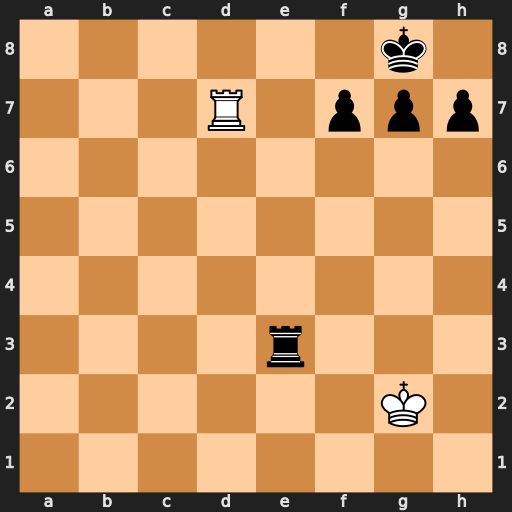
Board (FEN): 6k1/3R1ppp/8/8/8/4r3/6K1/8
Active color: w
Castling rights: -
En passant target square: -
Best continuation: Rd8+ Re8 Rxe8#